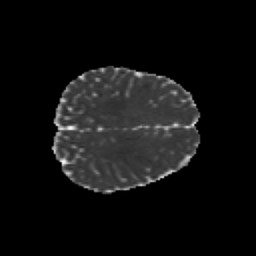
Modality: MD
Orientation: axial
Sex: female
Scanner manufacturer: siemens
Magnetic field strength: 3 T
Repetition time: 5 s
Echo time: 0.071 s